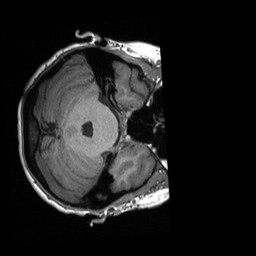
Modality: T1w
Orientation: axial
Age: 36
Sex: female
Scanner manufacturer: siemens
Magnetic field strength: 3 T
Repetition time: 1.9 s
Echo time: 0.00226 s